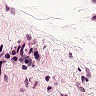
Metastatic tissue present: no